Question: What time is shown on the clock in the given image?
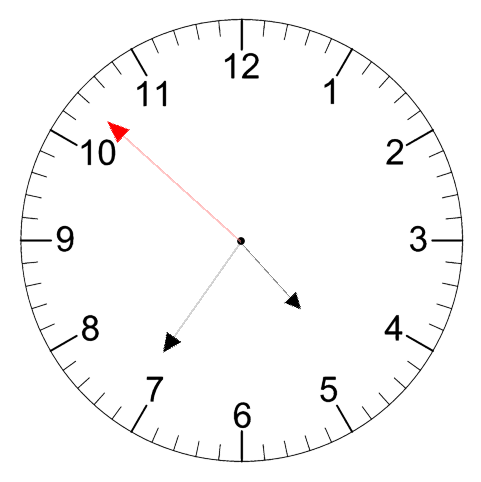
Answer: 04:35:52